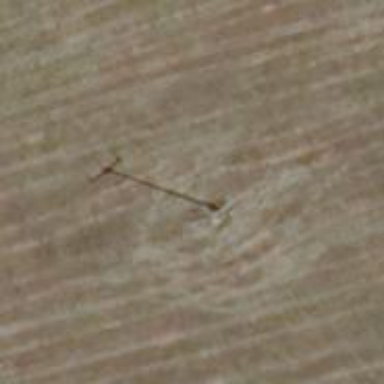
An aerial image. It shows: Power pole.